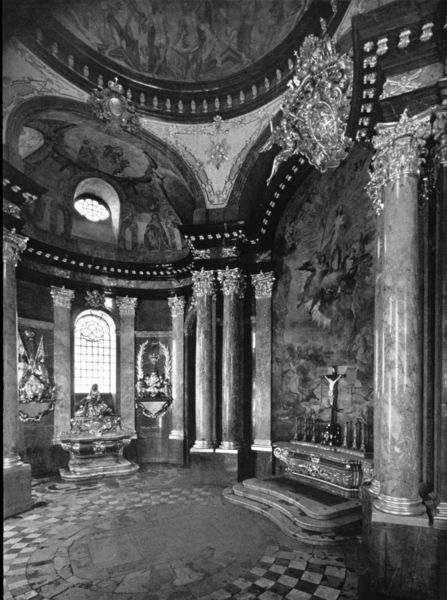
Titel: Schönbornkapelle am Dom
Künstler: Balthasar Neumann
Standort: Würzburg
Institution: Schönbornkapelle am Dom
Schlagwörter: gemälde, weiß, ausschnitt, fenster, glas, kariert, licht, marmor, pfeiler, raum, schmuck, schwarz, säule, säulen, zimmer, karo, muster, schachbrett, alte, architektur, barock, stein, innenraum, kirche, boden, gold, decke, innen, rokoko, kreis, oval, rund, skulptur, relief, schiff, bilder, bogen, italien, pilaster, saal, kuppel, treppe, treppen, ornamente, seitenansicht, verzierung, wandgemälde, leuchter, stuck, stufe, stufen, halle, foto, fotografie, bögen, nische, gewölbe, kreuz, dom, becken, schwarz weiss, fliesen, hell-dunkel, kacheln, mosaik, bleiglas, zwickel, altar, arkaden, kapitelle, kathedrale, kapitell, fries, wappen, gesims, glasfenster, christus, jesus, kreuzigung, apsis, fresken, kapelle, kruzifix, deckengemälde, fresko, taufe, bemalung, korinthisch, sakral, altarbild, kapitel, palais, lisenen, kreut, zentralbau, oculus, rotunde, vierung, oberlicht, lünette, tambour, taufbecken, kruez, katholisch, trompe, krez, bernini, borromini, andreas, säilen, nervig, rhythmische travee, treppenabsatz, korinthische säulen, säulenbündel, kreuzkuppelkirche, säulenb, andreas kreuz, coupole, doppelte pilaster, kapitlle, ochesneauge, ovalbau, ovaloid, quer ovaliod, st. andrea al quirinale, st.anna, säuzlen, wandpilaster